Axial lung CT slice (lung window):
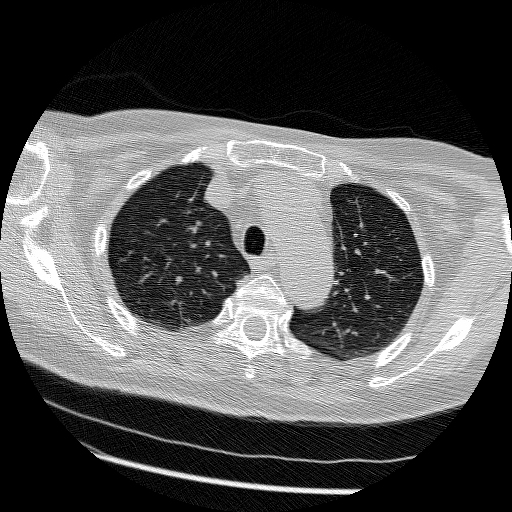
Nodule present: no